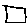
Label: square